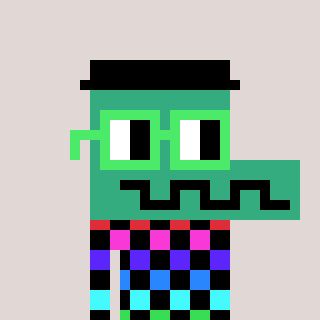
a pixel art character with square light green glasses, a crocodile-shaped head and a darkbrown-colored body on a warm background